Question: I have some problem fetching list where the number of items is not same with itemCount in ListviewBuilder .
I make Listview builder itemCount fixed items because depending of total month (12).
If amount of data from is same with ListviewBuilder (12 items), it's work perfectly like this.
## Working

But the problem is, if i deleted some item in i got error :
## Error (I deleted 3 item)
'''
The following RangeError was thrown building:
RangeError (index): Invalid value: Not in range 0..8, inclusive: 9
When the exception was thrown, this was the stack
#0 List.[] (dart:core-patch/growable_array.dart:146:60)
#1 _ElectricRecordDetailScreenState.build.<anonymous closure>
'''
It's possible to give initial Value/Data To prevent this error , I want scenario like this.
<URL>
> >
Thank's.
## ViewScreen
'''
return Scaffold(
appBar: AppBarCustom(
appBar: AppBar(),
centerTitle: false,
showDrawerMenu: false,
titleAppBar: Text('LISTRIK'),
),
body: Column(
crossAxisAlignment: CrossAxisAlignment.stretch,
children: <Widget>[
SizedBox(height: 10),
Row(
children: <Widget>[
titleHeaderRow(title: 'NO'),
titleHeaderRow(title: 'BULAN'),
titleHeaderRow(title: 'NILAI'),
],
),
SizedBox(height: 10),
SizedBox(
height: sizes.height(context) * .73,
child: ListView.separated(
separatorBuilder: (ctx, index) => Divider(),
itemCount: 12,
shrinkWrap: true,
cacheExtent: 200,
itemBuilder: (BuildContext context, int index) {
final indexOrder = index + 1;
final now = DateTime.now();
final month = DateTime(now.year, indexOrder, now.day);
final convertMonth =
DateFormat.MMMM(appConfig.indonesiaLocale).format(month);
print(convertMonth);
listTest.sort((a, b) => a.month.compareTo(b.month));
final result = listTest[index];
return InkWell(
onTap: () => showDialog(
context: context,
builder: (ctxDialog) => FormElectricTenant(),
),
child: Padding(
padding: const EdgeInsets.symmetric(vertical: 8.0),
child: Row(
children: <Widget>[
titleHeaderRow(title: '$indexOrder' ?? '0'),
titleHeaderRow(title: '$convertMonth' ?? '0'),
titleHeaderRow(title: '${result.value}' ?? '0'),
],
),
),
);
},
),
),
Divider(),
SizedBox(height: 10),
Row(
children: <Widget>[
titleHeaderRow(title: ''),
titleHeaderRow(title: 'Total'),
titleHeaderRow(title: '$total'),
],
),
],
),
);
'''
## Model
'''
class ListTestModel {
String id;
int month;
int year;
int value;
ListTestModel({
this.id,
this.month,
this.year,
this.value,
});
}
'''
## Dummy Data
'''
List<ListTestModel> listTest = [
ListTestModel(
id: DateTime.now().toString(),
month: 12,
year: 2020,
value: 2000,
),
ListTestModel(
id: DateTime.now().toString(),
month: 10,
year: 2020,
value: 1500,
),
ListTestModel(
id: DateTime.now().toString(),
month: 8,
year: 2020,
value: 3000,
),
ListTestModel(
id: DateTime.now().toString(),
month: 6,
year: 2020,
value: 3500,
),
ListTestModel(
id: DateTime.now().toString(),
month: 4,
year: 2020,
value: 5000,
),
ListTestModel(
id: DateTime.now().toString(),
month: 2,
year: 2020,
value: 4500,
),
ListTestModel(
id: DateTime.now().toString(),
month: 11,
year: 2020,
value: 2111,
),
ListTestModel(
id: DateTime.now().toString(),
month: 9,
year: 2020,
value: 5555,
),
ListTestModel(
id: DateTime.now().toString(),
month: 7,
year: 2020,
value: 333,
),
ListTestModel(
id: DateTime.now().toString(),
month: 5,
year: 2020,
value: 2222,
),
ListTestModel(
id: DateTime.now().toString(),
month: 3,
year: 2020,
value: 2222,
),
ListTestModel(
id: DateTime.now().toString(),
month: 1,
year: 2020,
value: 2222,
),
];
'''
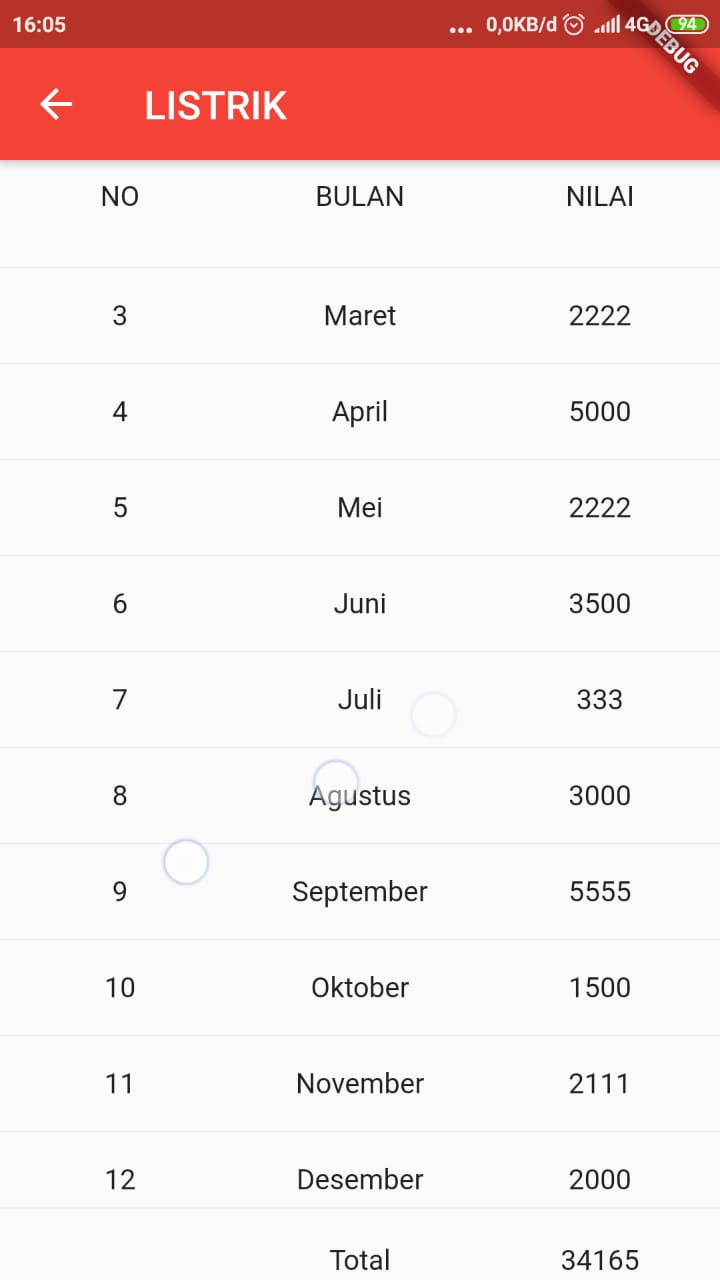
Answer: Use the index parameter of your builder function to check if the index exists in your list. If not, create a dummy model instead and use this.
'''
return ListView.builder(
itemCount: 12,
itemBuilder: (context, index) {
final listModel = listTest.firstWhere((model) => model.month == index+1, //look for valid model
orElse: () => ListTestModel(id:DateTime.now().toString(),month:index+1,year:2020)); //use dummy model if no valid model in your list
return YourListTileWidget(listModel);
},
)
'''